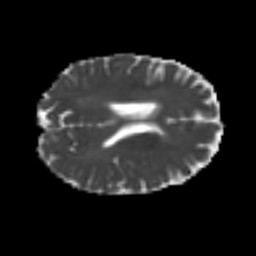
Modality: MD
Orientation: axial
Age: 50
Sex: female
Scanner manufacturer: siemens
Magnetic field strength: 3 T
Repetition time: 4.999 s
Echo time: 0.07946 s